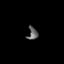
Tissue: skin
Cell type: Epithelial cells
Senescence score: 0.2407
Nuclear area (px): 123
Mean DAPI intensity: 96.902